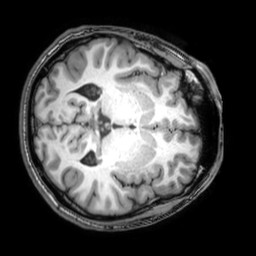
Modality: T1w
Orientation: axial
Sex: male
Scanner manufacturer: philips
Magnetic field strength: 3 T
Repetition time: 0.008202 s
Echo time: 0.00376 s